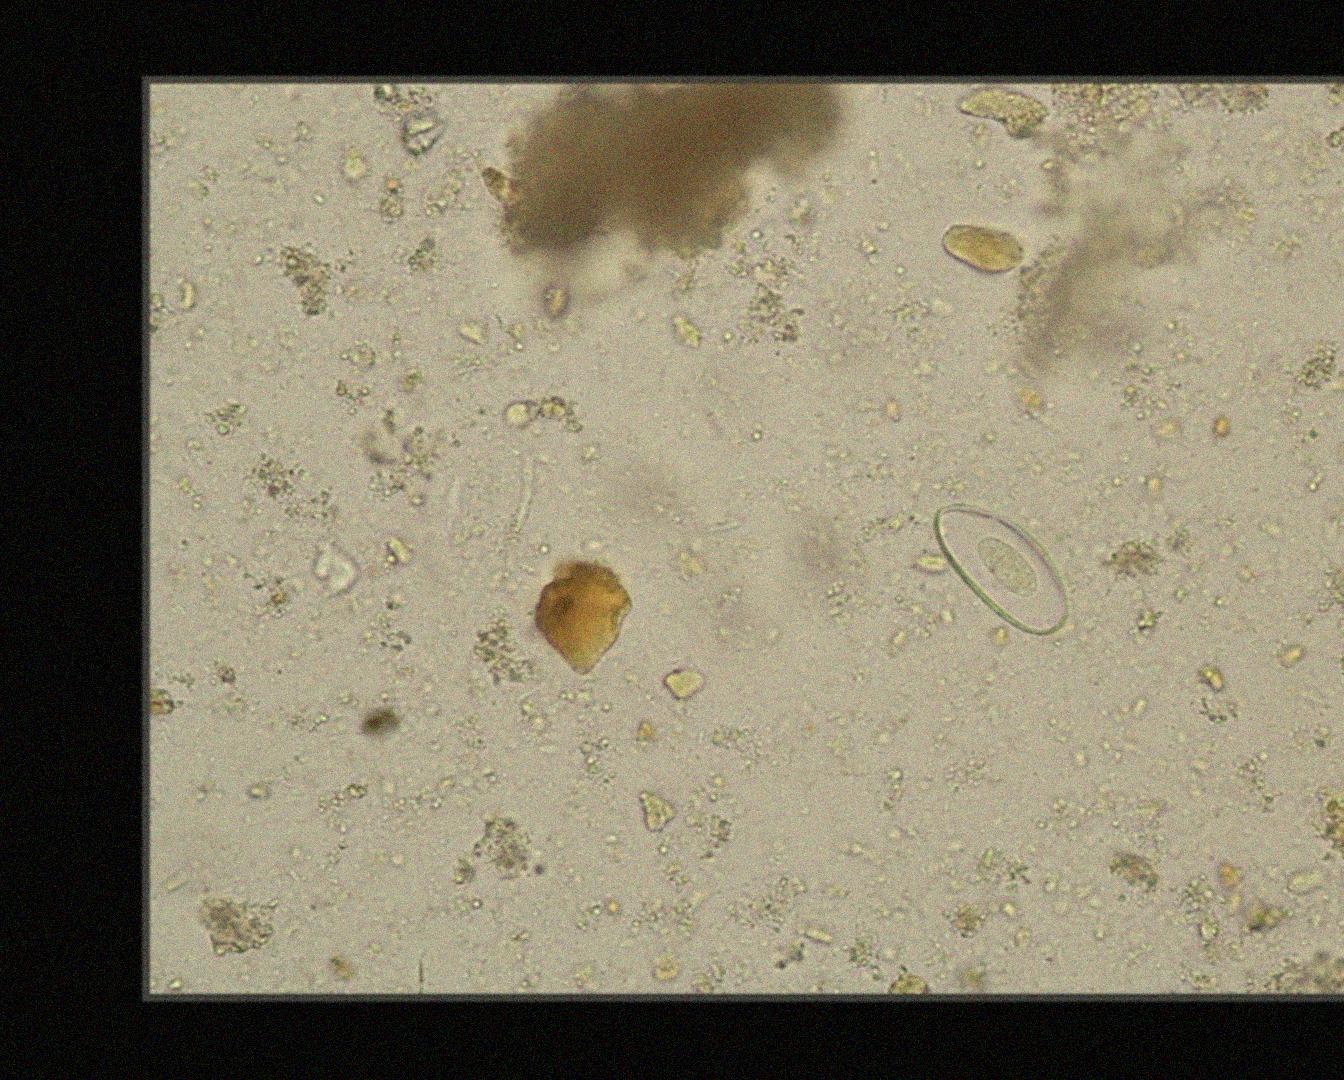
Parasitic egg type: Enterobius vermicularis